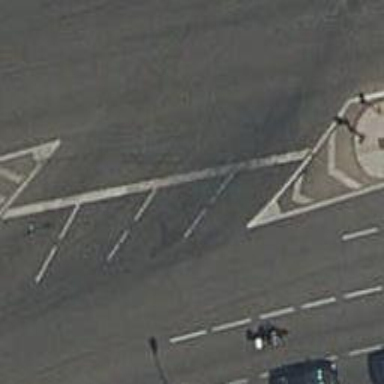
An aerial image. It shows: Road with traffic signals.